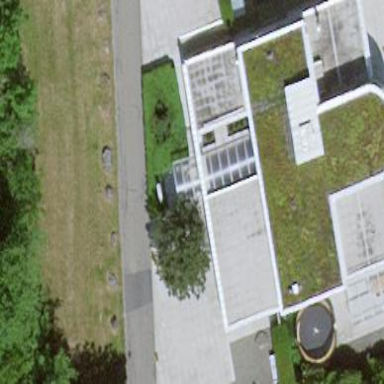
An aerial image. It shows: Residential building with flat roof.